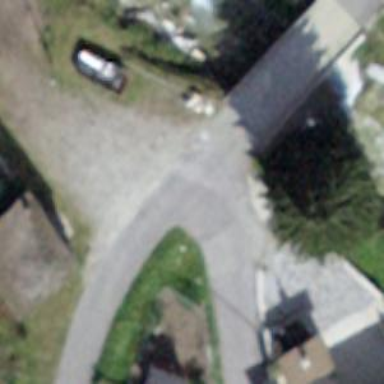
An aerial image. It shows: Residential road with concrete bridge.